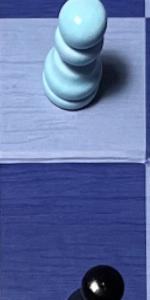
Label: Empty